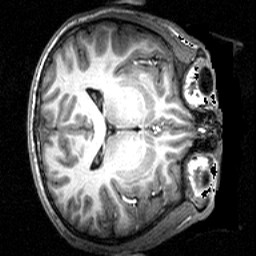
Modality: T1w
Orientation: axial
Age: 19
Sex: male